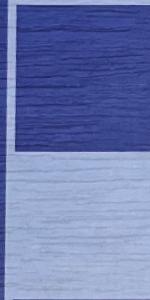
Label: Empty